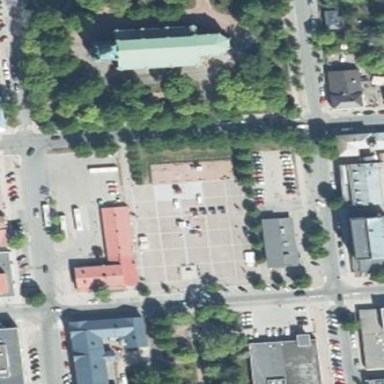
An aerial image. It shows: Pedestrian road leading to marketplace.